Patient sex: M
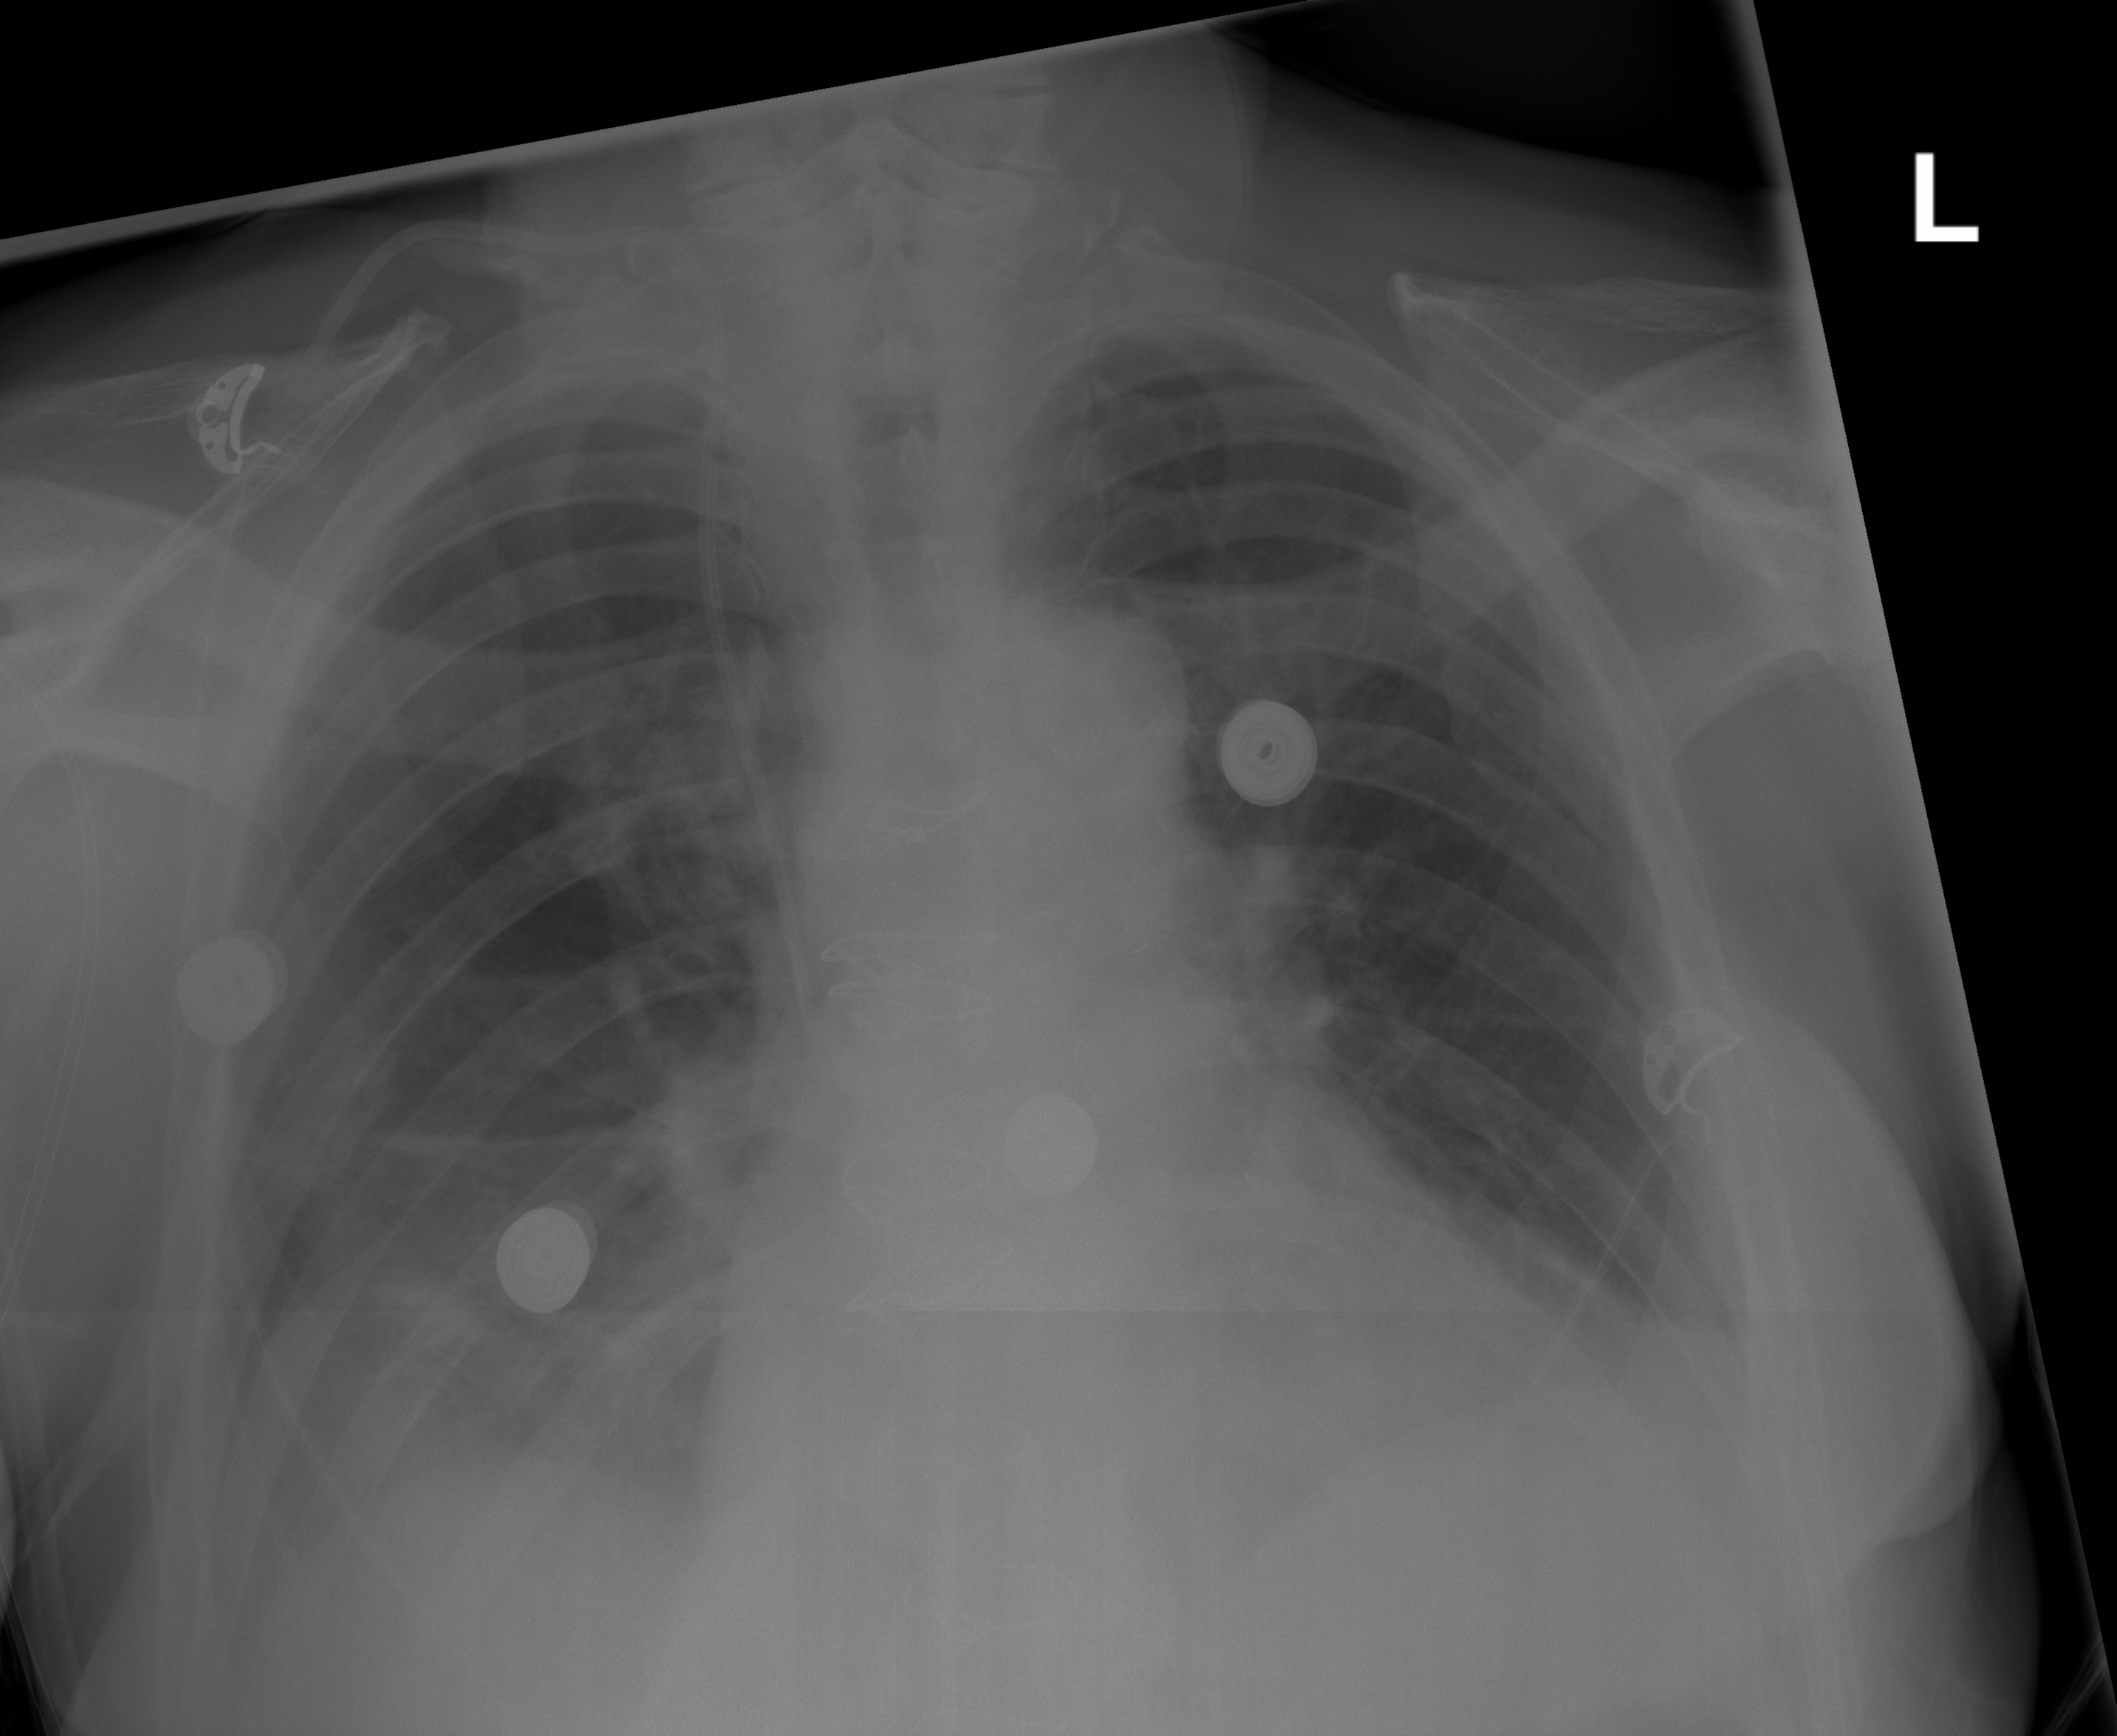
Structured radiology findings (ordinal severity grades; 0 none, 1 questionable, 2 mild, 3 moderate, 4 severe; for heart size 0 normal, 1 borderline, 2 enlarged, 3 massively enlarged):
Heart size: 0
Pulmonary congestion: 2
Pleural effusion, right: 2
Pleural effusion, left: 2
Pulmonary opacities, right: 0
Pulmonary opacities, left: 0
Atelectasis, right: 2
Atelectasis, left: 2